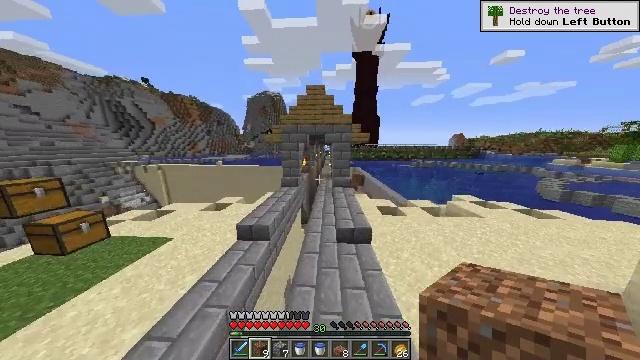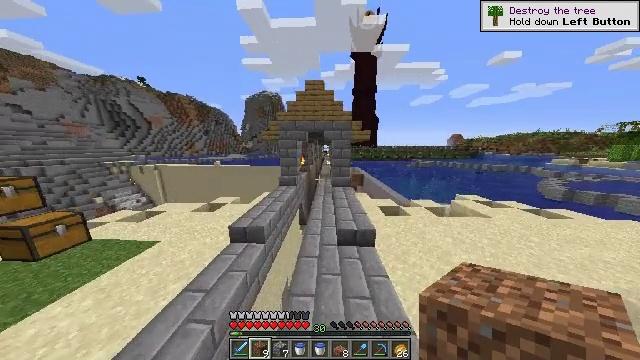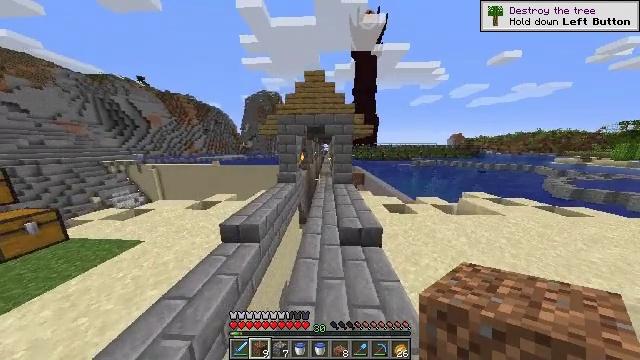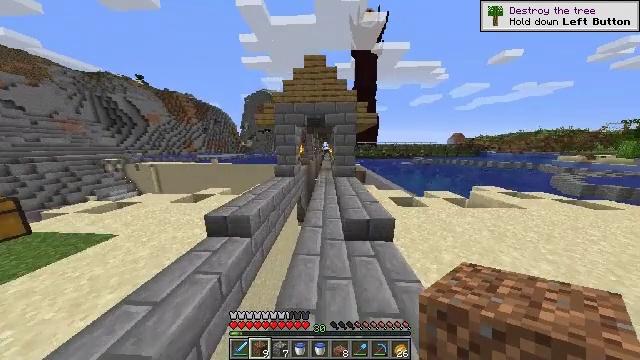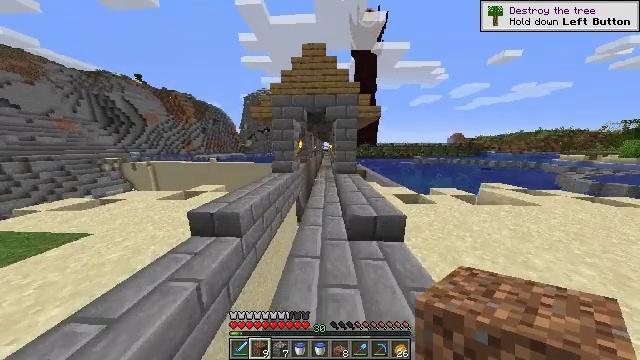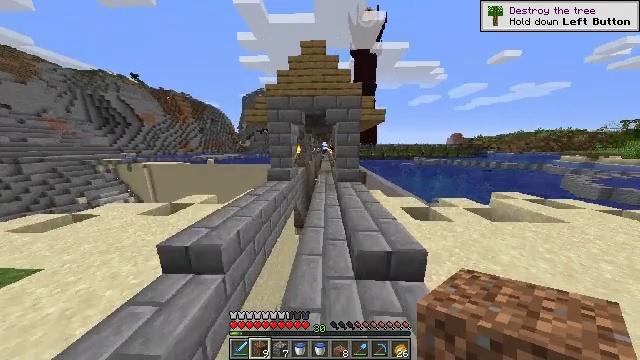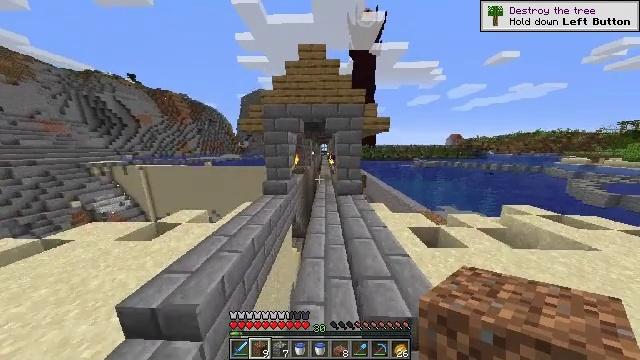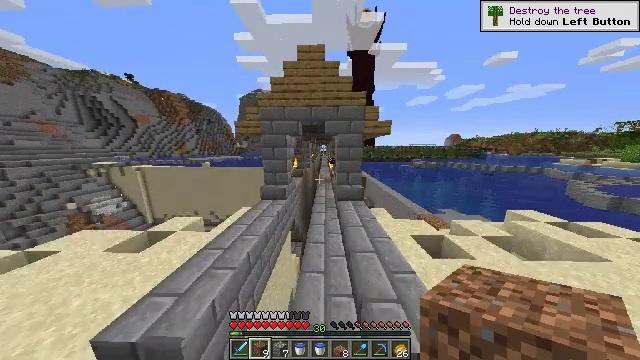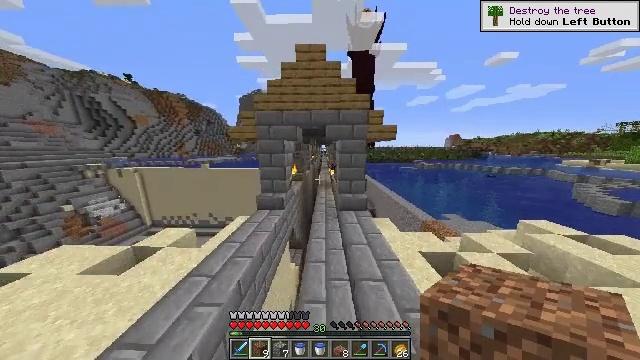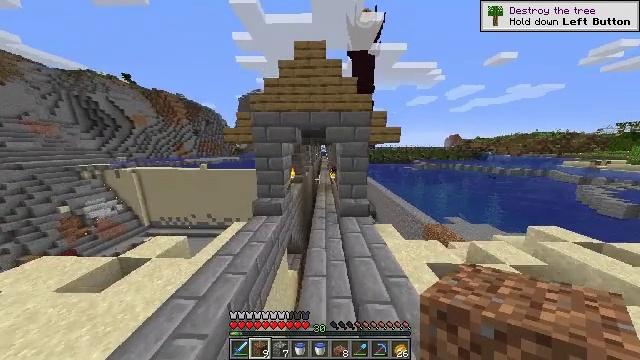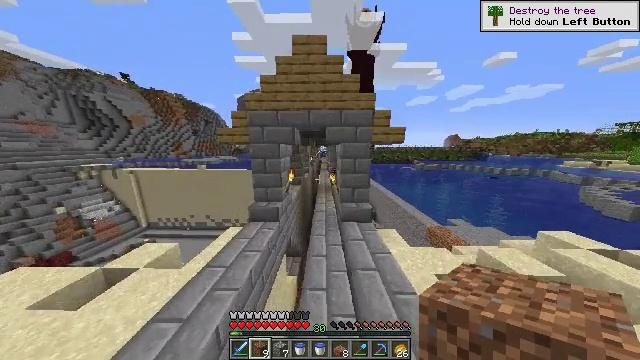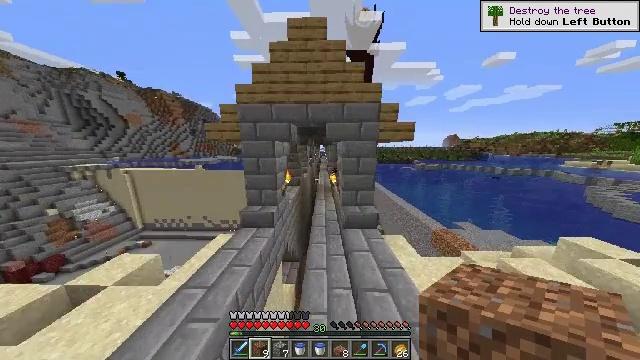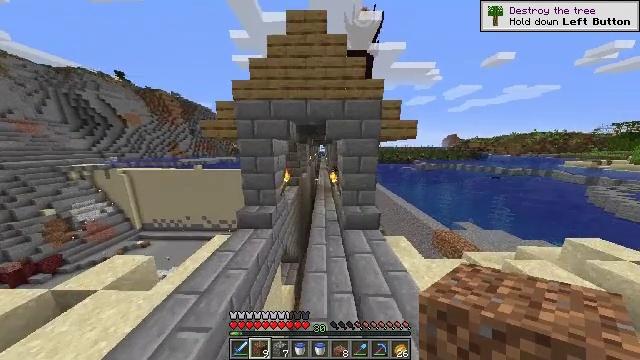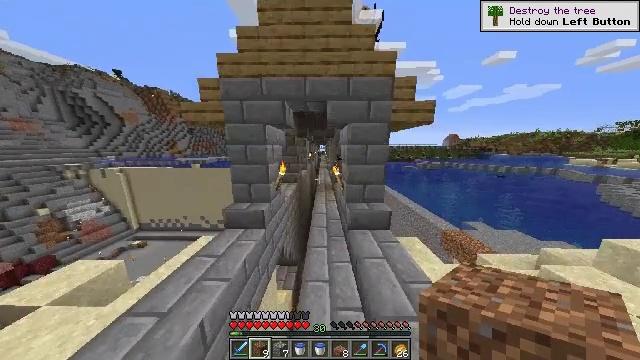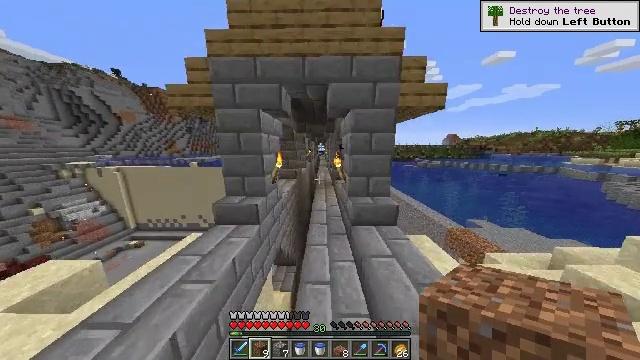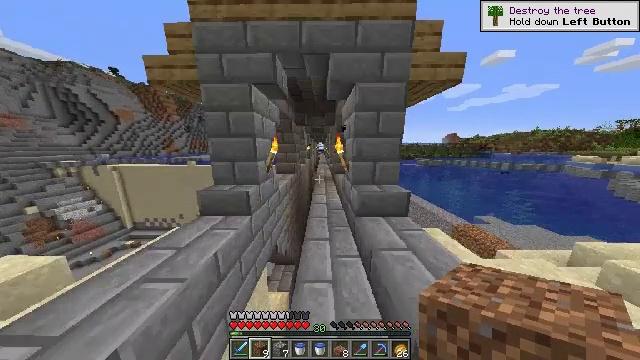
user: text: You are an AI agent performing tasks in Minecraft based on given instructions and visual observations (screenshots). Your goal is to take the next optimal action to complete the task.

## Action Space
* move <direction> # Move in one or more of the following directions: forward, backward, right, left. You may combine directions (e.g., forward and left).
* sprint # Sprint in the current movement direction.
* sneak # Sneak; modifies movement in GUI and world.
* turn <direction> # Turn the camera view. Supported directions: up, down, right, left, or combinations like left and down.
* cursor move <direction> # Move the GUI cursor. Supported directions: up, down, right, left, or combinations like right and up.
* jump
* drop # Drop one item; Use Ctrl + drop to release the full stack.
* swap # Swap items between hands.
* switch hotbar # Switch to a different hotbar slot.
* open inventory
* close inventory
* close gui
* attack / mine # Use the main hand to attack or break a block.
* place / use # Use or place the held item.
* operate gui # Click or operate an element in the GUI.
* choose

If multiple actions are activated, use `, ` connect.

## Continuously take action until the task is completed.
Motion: motion action
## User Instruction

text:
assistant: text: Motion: move forward, jump
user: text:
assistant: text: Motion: move forward, jump
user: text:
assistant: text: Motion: move forward, jump
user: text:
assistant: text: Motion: move forward, jump
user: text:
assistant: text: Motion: move forward, jump
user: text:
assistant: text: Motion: move forward, jump
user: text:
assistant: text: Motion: move forward, jump
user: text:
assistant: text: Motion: move forward, jump
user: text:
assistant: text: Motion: move forward, jump
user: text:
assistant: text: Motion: move forward, jump
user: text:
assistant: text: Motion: move forward, jump
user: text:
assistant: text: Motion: move forward, jump
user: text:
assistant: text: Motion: move forward, jump
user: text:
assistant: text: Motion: move forward, jump
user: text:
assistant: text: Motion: move forward, jump
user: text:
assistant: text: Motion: move forward, jump
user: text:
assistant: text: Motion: move forward, jump
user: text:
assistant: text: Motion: move forward, jump
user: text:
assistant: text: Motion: move forward, jump
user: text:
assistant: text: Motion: move forward, jump
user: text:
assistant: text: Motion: move forward, jump
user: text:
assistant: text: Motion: move forward, jump
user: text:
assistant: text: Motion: move forward, jump
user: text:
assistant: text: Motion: move forward, jump
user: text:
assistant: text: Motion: move forward, jump
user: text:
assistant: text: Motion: move forward, jump
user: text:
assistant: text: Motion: move forward, jump
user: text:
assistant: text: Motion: move forward, jump
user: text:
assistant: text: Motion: move forward, jump
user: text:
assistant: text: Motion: move forward, jump